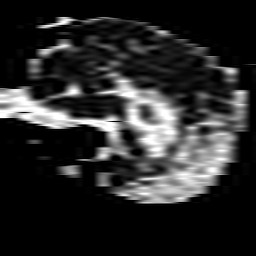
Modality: ADC
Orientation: sagittal
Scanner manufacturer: philips
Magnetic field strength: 1.5 T
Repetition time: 3.189 s
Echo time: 0.06279 s